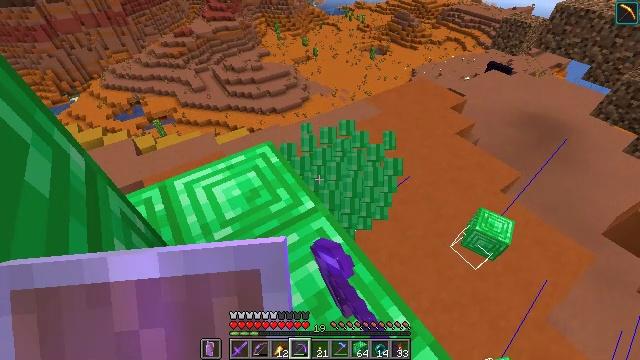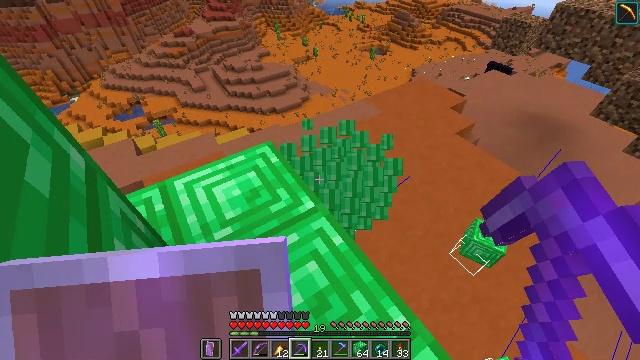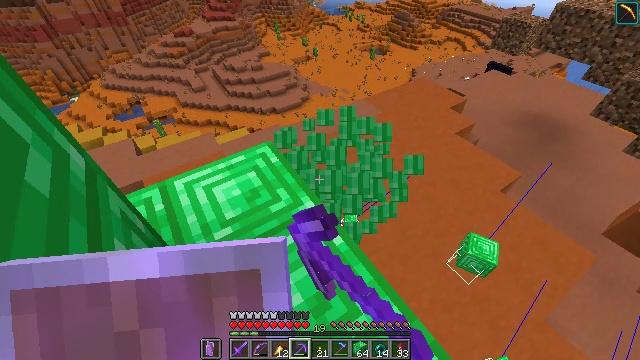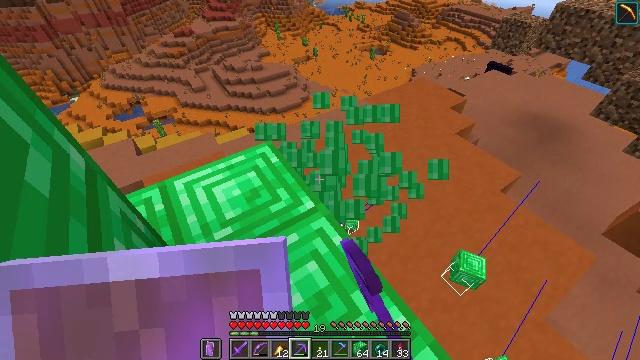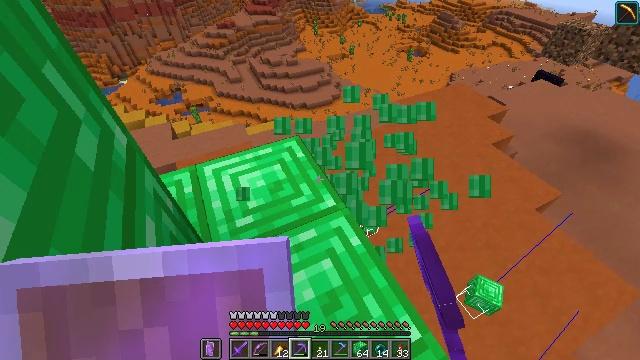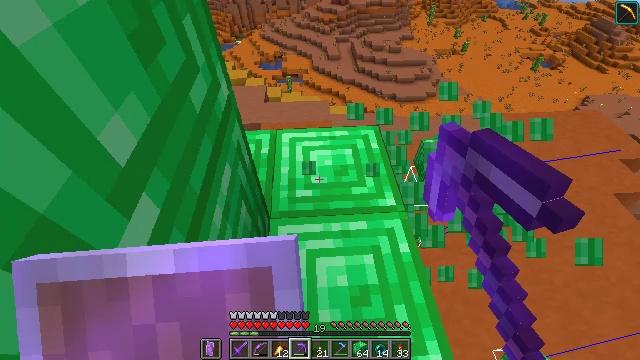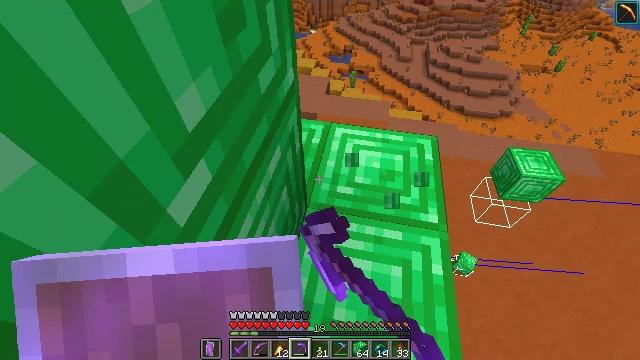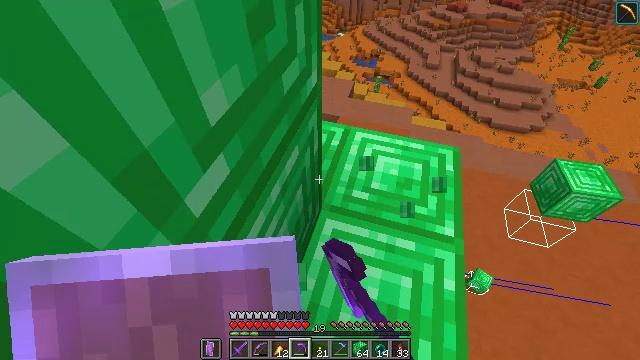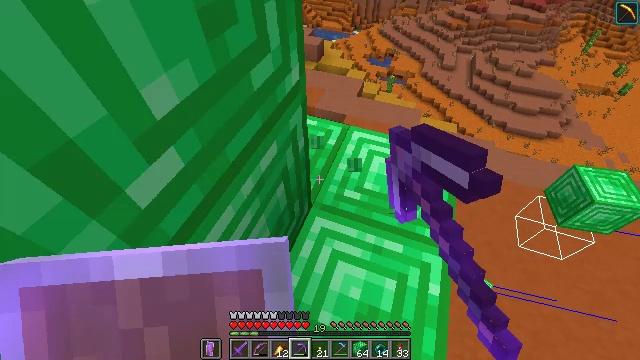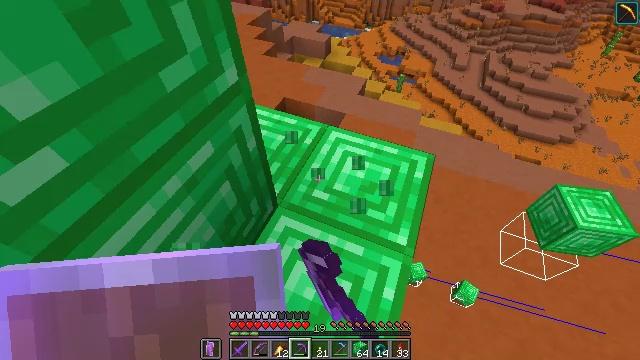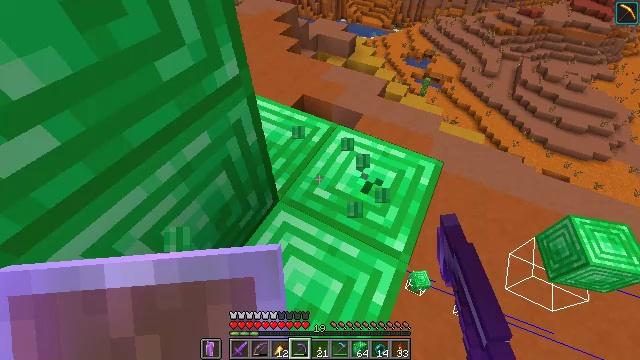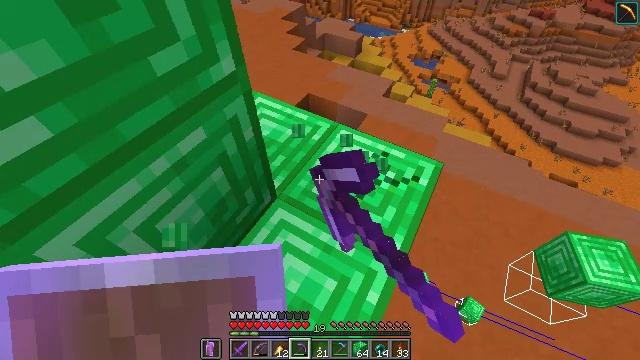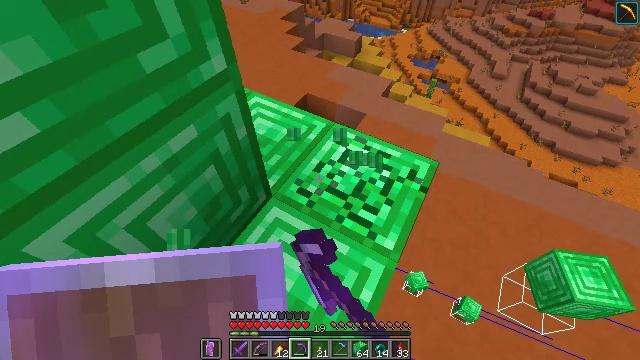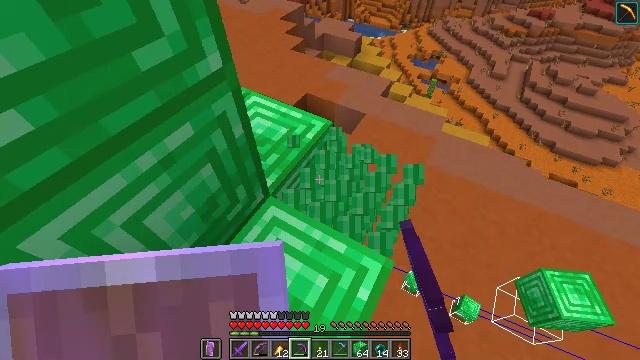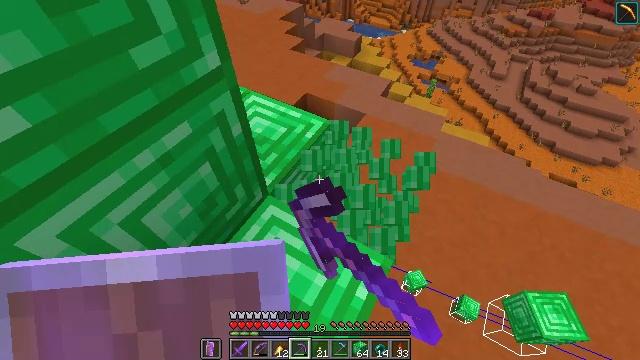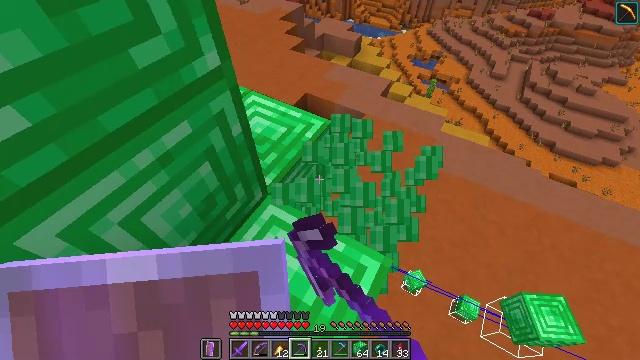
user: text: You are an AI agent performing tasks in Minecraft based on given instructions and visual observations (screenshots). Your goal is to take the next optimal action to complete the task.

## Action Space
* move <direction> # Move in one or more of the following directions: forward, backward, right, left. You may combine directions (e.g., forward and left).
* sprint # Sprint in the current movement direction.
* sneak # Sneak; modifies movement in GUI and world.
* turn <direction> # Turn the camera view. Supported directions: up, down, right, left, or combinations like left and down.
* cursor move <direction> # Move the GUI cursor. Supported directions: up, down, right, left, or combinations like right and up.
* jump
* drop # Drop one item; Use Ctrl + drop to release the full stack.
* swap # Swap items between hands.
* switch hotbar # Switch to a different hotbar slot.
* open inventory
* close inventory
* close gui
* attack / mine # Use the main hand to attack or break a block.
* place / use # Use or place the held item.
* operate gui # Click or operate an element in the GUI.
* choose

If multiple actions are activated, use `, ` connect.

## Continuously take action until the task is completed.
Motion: motion action
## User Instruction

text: Harvest the emerald block.
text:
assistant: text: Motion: attack / mine
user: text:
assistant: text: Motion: attack / mine
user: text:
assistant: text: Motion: attack / mine
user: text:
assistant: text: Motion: turn left, attack / mine
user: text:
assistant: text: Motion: turn left and down, attack / mine
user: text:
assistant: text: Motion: turn left, attack / mine
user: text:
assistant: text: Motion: move right, turn left, attack / mine
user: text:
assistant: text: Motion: move right, turn left, attack / mine
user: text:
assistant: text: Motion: move right, turn left, attack / mine
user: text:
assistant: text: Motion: turn left, attack / mine
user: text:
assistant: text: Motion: turn left, attack / mine
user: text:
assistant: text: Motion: attack / mine
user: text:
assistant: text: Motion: attack / mine
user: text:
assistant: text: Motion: attack / mine
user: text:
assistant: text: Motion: attack / mine
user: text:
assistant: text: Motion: no_op
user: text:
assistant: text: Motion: move forward
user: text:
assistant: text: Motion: move forward
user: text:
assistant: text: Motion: move forward
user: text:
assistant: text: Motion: move forward
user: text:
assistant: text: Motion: move forward
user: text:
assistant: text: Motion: move forward and move right, turn left and down
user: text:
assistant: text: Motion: move right, turn left and down
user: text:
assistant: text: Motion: move right, turn left
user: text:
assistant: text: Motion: turn left
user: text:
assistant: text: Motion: turn left
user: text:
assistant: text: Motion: turn left and up
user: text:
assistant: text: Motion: turn left and up
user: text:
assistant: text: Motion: turn left and up
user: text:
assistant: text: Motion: turn left and up